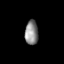
Tissue: lung
Cell type: T cells
Senescence score: 0.1745
Nuclear area (px): 314
Mean DAPI intensity: 137.955